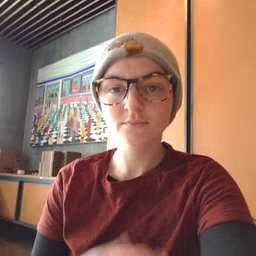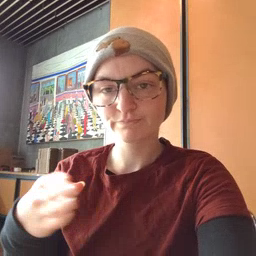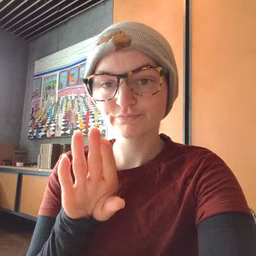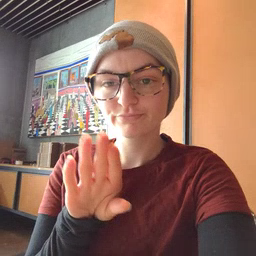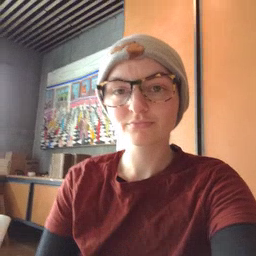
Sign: close